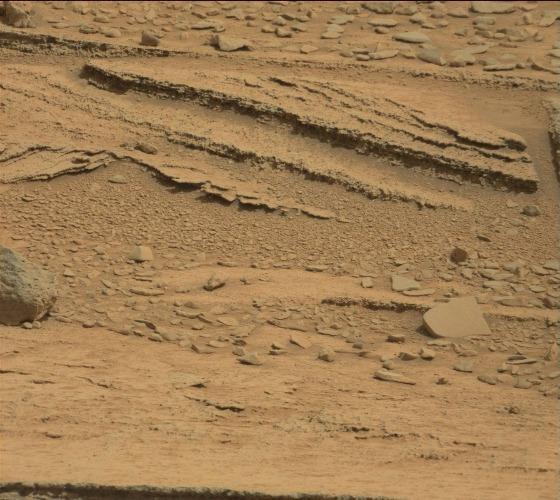
Terrain classes present: Bedrock, Gravel / Sand / Soil, Rock, Shadow